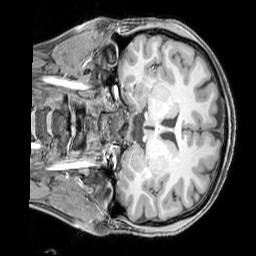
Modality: T1w
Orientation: coronal
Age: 20
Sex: female
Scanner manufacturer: siemens
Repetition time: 2.3 s
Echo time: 0.00226 s